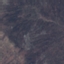
Label: HerbaceousVegetation